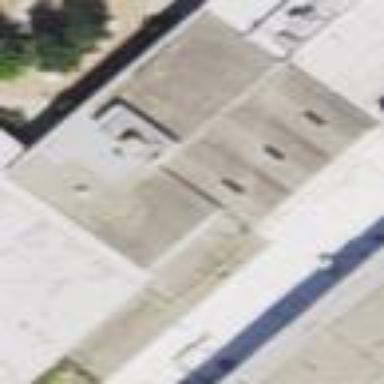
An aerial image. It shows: Building with brown roof.